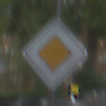
Verkehrszeichen: Vorfahrtsstrasse
Umgebung: Outdoor, Urban
Tageszeit: MorningAfternoon
Wetter: Overcast
Licht: Natural
Jahreszeit: NotSpecified
Kontrast: LowContrast